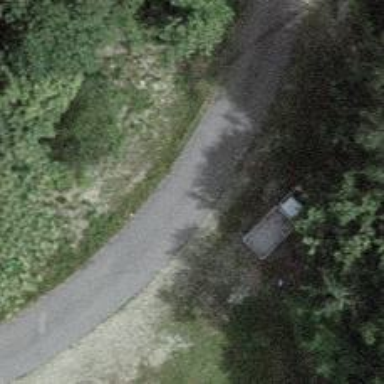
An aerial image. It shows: Unclassified road.